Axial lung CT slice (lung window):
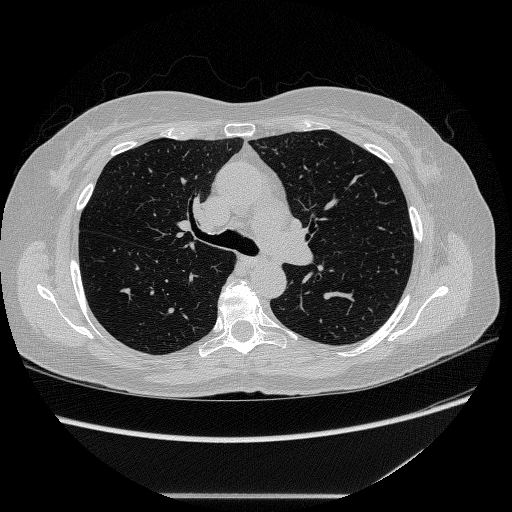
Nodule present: no